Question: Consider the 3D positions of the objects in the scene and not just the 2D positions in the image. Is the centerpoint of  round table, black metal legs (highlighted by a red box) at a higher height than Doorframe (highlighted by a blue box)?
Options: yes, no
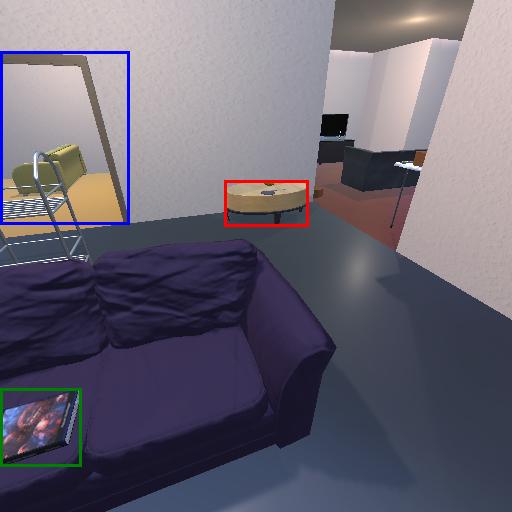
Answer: yes